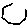
Label: hexagon